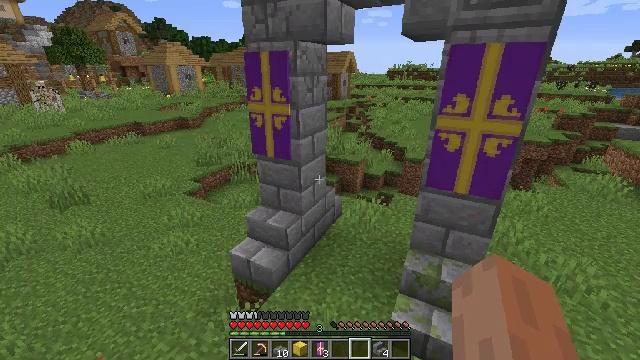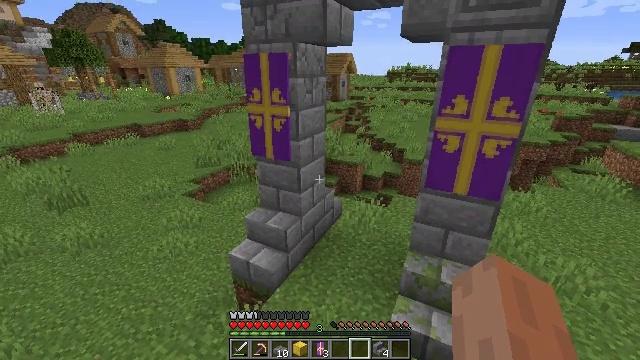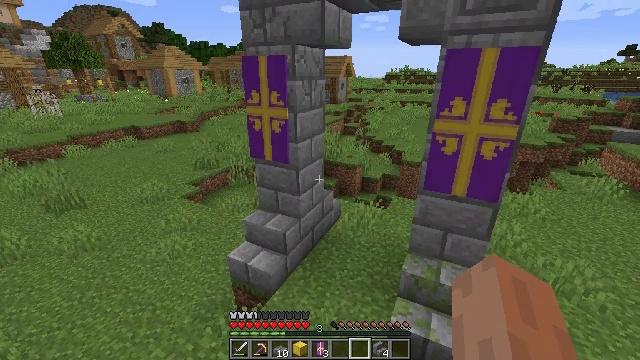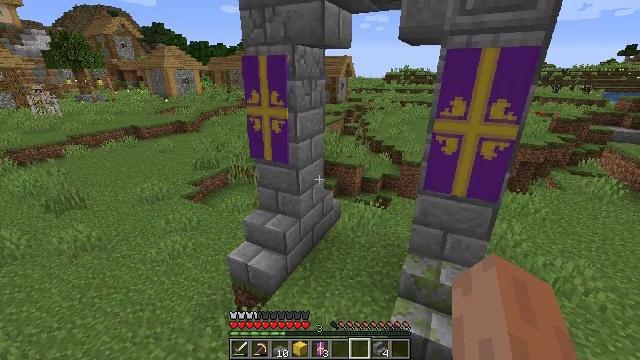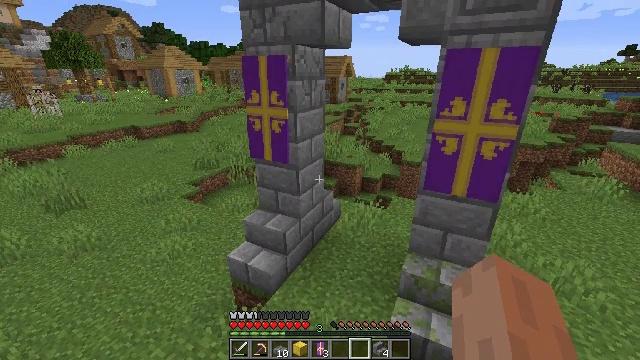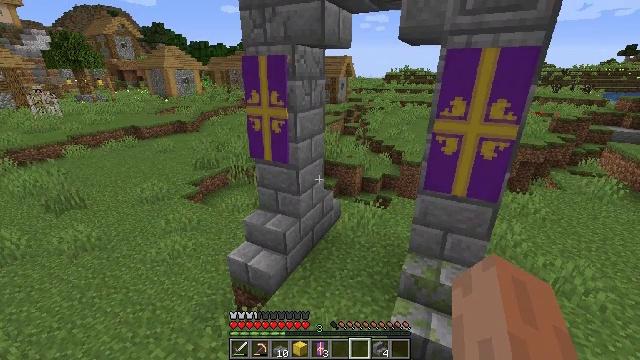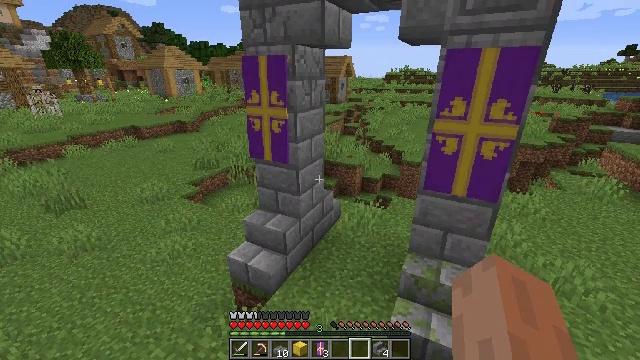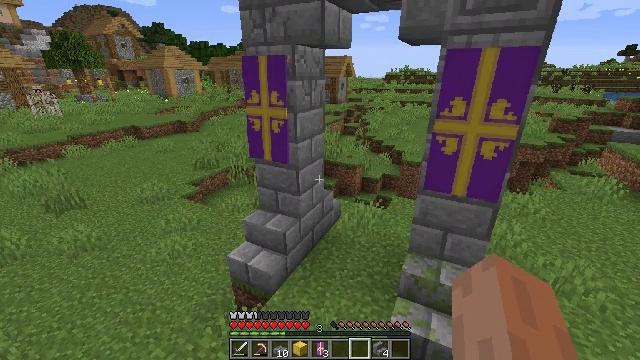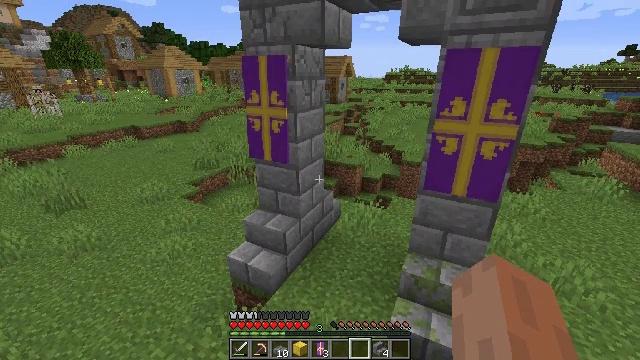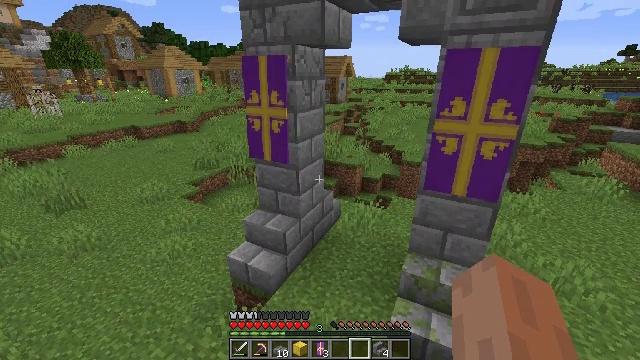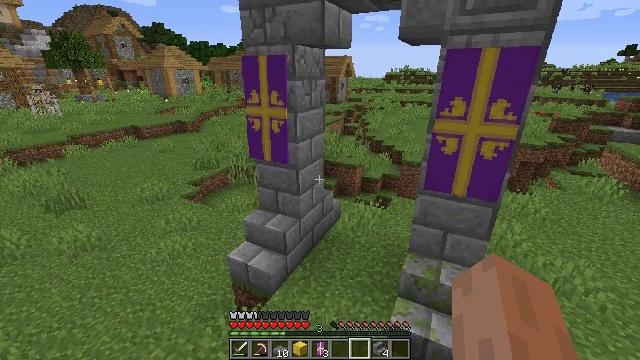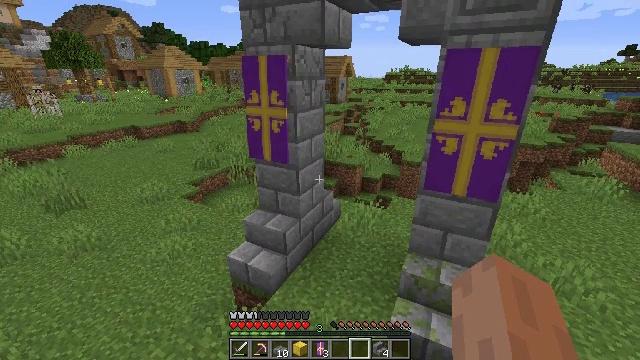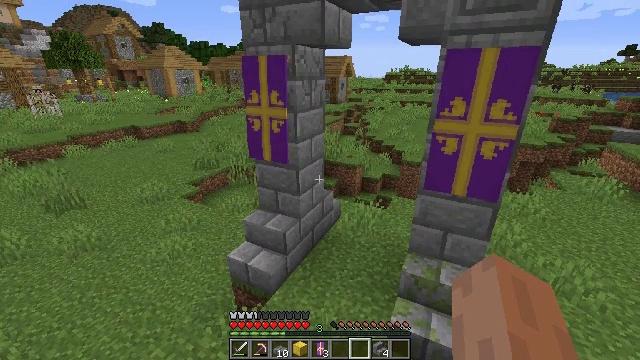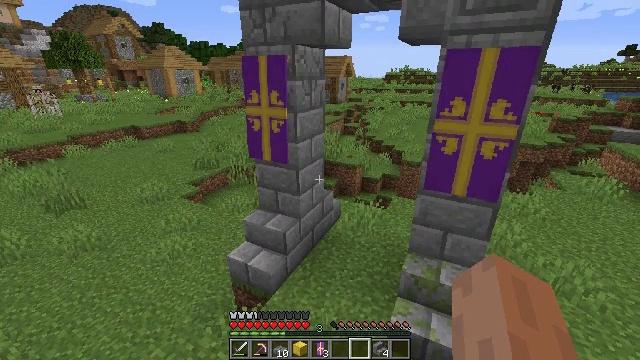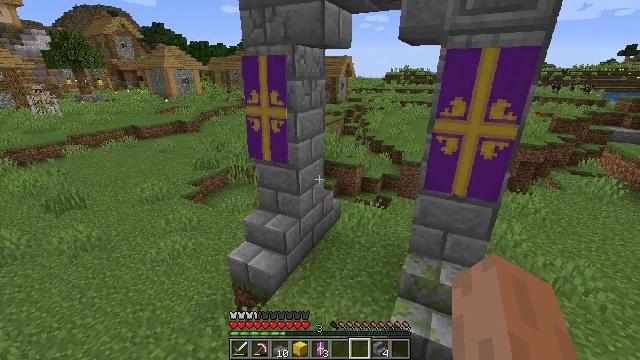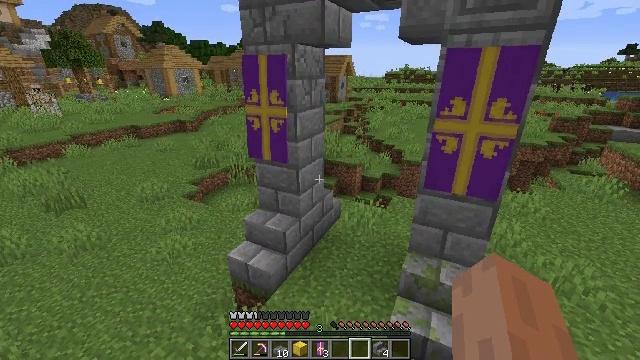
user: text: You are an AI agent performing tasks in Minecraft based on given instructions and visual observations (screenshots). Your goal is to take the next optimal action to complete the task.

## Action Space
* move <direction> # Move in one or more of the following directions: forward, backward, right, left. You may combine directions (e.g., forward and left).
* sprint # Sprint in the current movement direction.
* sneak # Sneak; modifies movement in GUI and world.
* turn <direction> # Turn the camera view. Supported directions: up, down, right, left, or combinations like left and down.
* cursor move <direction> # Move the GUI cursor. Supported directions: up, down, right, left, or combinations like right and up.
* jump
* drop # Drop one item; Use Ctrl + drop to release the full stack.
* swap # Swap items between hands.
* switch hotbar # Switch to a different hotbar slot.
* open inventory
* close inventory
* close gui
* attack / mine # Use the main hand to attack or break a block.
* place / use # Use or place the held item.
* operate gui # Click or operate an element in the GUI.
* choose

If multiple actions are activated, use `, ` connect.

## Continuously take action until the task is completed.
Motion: motion action
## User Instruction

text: Mine the cracked stone bricks.
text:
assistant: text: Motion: no_op
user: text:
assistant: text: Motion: no_op
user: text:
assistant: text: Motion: no_op
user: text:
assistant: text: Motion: no_op
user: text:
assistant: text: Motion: no_op
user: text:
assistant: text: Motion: no_op
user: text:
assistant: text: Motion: no_op
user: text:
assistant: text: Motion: no_op
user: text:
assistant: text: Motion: no_op
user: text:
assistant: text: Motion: no_op
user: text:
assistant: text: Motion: no_op
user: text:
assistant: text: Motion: no_op
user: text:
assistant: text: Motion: no_op
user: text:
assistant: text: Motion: no_op
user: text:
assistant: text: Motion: no_op
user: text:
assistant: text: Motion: no_op
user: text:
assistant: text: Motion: turn right and down
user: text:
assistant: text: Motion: turn right and down
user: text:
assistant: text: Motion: no_op
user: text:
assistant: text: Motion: no_op
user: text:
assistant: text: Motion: no_op
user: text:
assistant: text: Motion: no_op
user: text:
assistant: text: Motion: turn down
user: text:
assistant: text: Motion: turn right and down
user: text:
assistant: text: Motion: turn right and down
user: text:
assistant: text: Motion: turn right
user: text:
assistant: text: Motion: no_op
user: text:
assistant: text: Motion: no_op
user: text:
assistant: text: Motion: no_op
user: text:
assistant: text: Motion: switch to hotbar 1